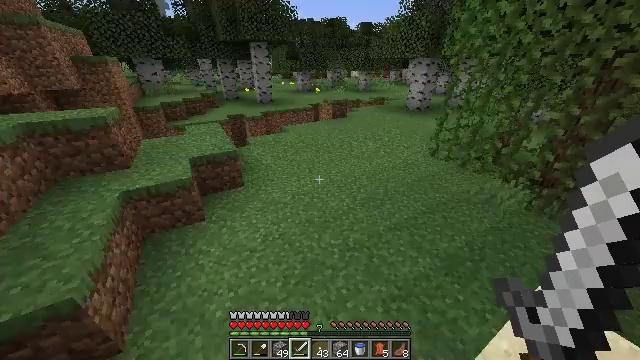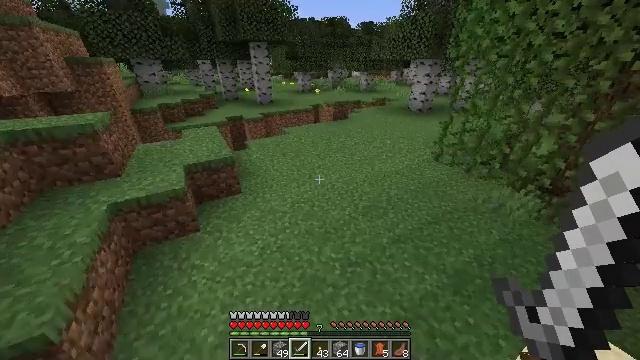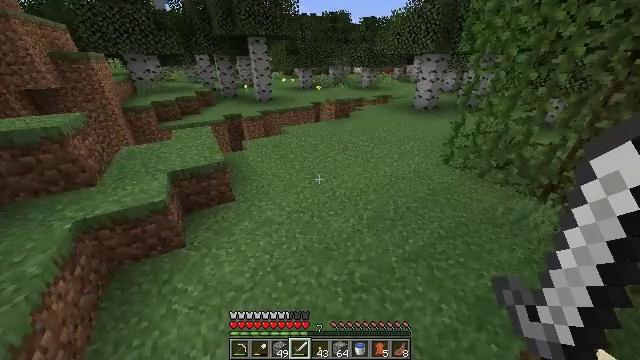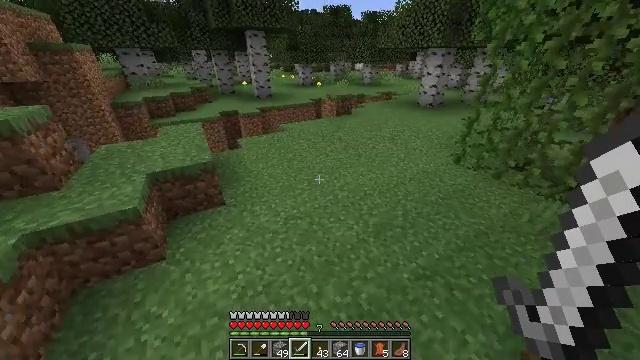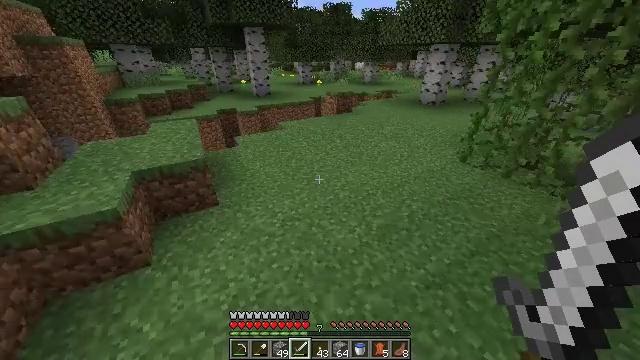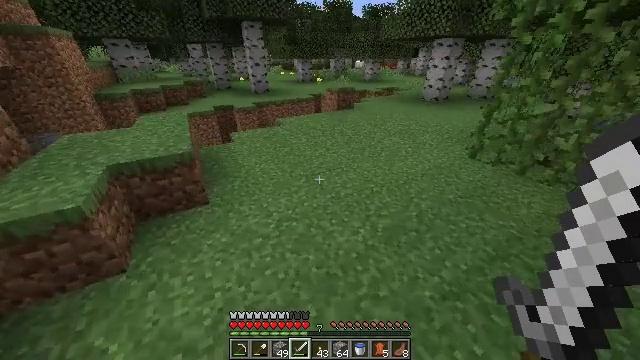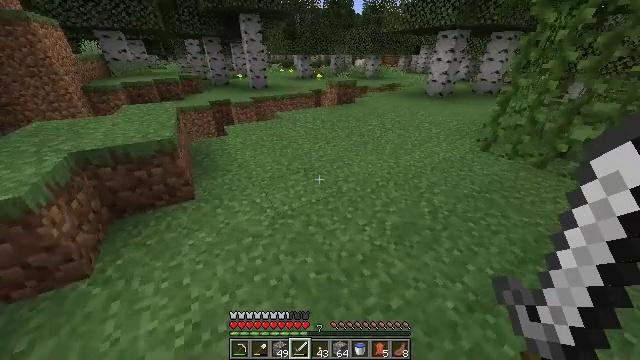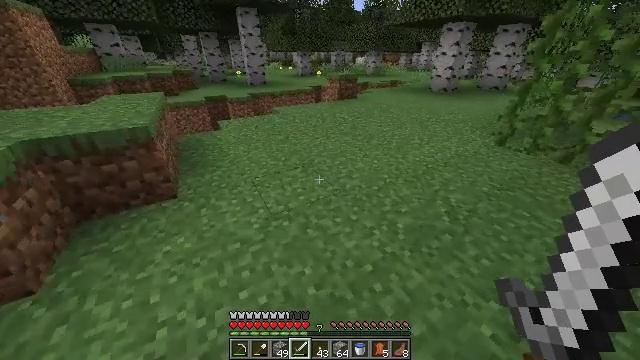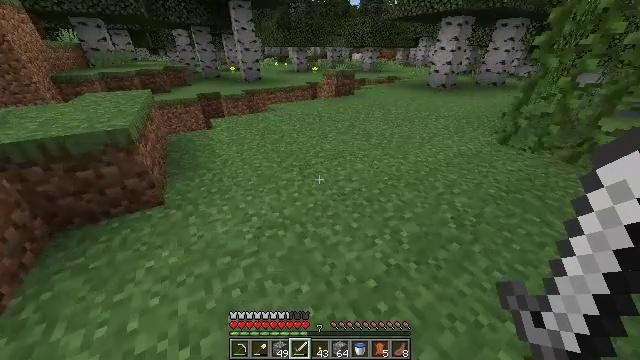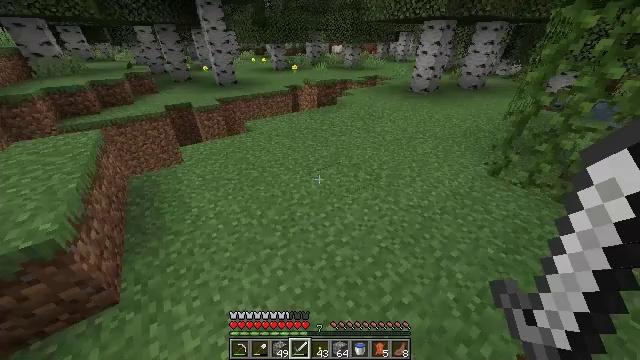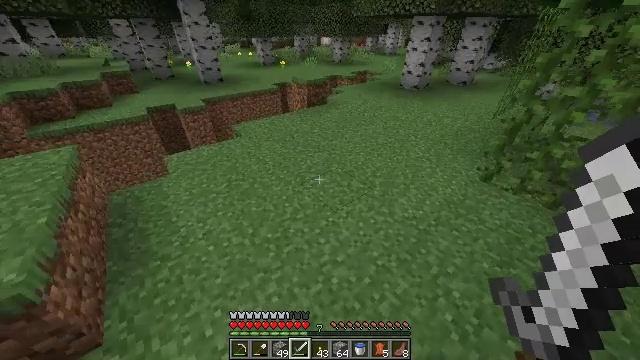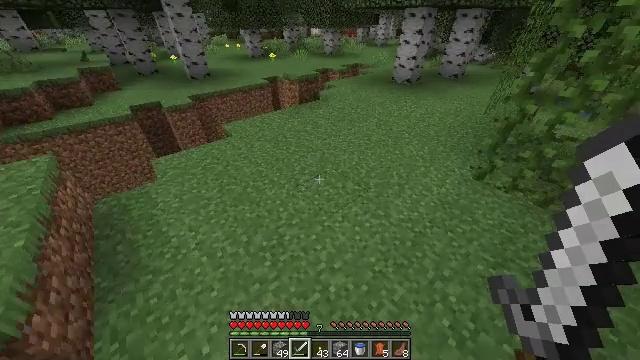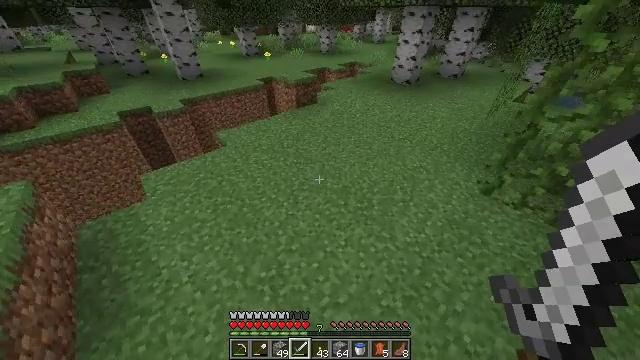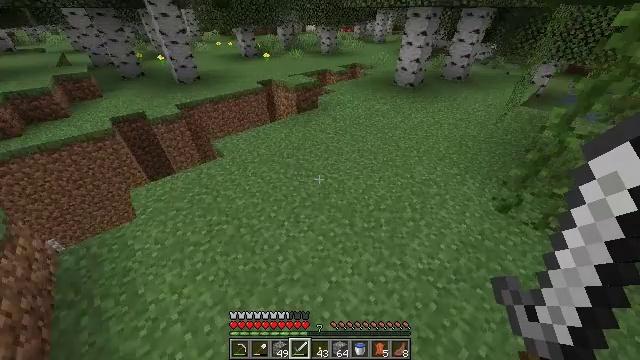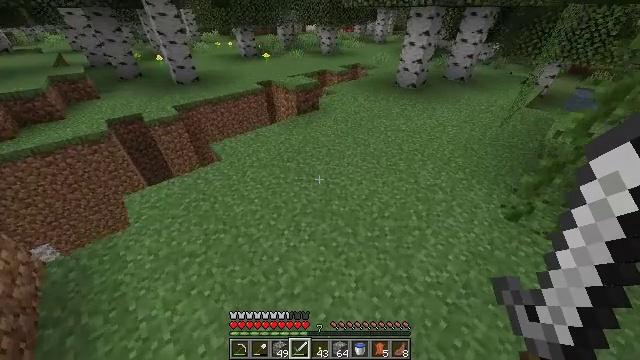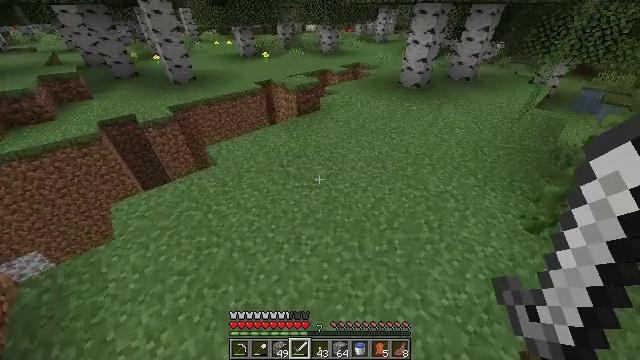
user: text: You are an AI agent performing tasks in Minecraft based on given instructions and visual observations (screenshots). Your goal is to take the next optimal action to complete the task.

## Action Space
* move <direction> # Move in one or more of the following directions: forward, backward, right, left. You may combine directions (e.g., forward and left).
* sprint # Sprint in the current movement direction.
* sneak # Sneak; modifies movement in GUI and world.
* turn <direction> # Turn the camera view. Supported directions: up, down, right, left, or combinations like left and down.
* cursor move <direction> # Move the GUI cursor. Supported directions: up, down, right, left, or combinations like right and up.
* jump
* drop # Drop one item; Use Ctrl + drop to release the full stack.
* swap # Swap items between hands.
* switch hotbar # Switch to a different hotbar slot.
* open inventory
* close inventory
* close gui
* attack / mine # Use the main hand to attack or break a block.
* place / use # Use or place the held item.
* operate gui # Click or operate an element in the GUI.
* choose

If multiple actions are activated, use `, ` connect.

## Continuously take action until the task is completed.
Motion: motion action
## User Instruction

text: Break the sugar cane.
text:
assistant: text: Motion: move forward, sprint, jump
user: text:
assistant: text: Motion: move forward, sprint, jump
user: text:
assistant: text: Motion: move forward, sprint, jump
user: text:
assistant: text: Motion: move forward, sprint, jump
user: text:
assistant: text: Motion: move forward, sprint, jump
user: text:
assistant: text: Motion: move forward, sprint, jump
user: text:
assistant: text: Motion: move forward, sprint, jump
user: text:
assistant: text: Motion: move forward, sprint, jump
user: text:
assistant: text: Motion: move forward, sprint, turn right and down, jump
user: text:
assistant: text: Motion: move forward, sprint, turn right and down, jump
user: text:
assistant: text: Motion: move forward, sprint, turn right and down, jump
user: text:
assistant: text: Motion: move forward, sprint, turn right and down, jump
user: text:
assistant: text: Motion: move forward, sprint, jump
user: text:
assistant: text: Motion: move forward, sprint, jump
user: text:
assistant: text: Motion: move forward, sprint, jump
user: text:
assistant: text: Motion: move forward, sprint, jump
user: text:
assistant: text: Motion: move forward, sprint
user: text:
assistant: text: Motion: move forward, sprint, turn right and up
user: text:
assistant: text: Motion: move forward, sprint, turn right and up
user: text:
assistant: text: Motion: move forward, sprint, turn right and up
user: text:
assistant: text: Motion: move forward and move right, sprint
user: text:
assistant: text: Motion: move forward and move right, sprint
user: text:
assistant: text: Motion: move forward and move right, sprint
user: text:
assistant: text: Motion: move forward and move right, sprint
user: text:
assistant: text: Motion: move forward, sprint
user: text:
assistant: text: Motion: move forward, sprint
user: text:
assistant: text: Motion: move forward, sprint
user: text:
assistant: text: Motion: move forward, sprint
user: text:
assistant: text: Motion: move forward, sprint
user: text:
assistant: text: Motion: move forward, sprint